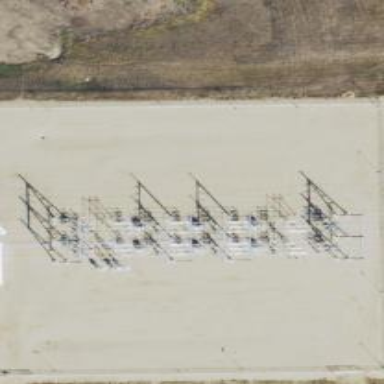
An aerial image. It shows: Switch for power supply.